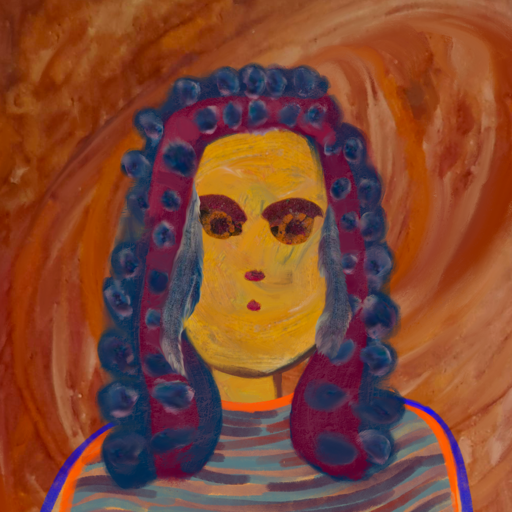
Background: Pious_Lady, Head And Neck Front: After_Raid, Face Front: Doll, Bust: Experience, Hair Front: Hill_Girl, Head Accessory: Blank, Second Necklace: Blank, Necklace: Blank, Baby: Blank